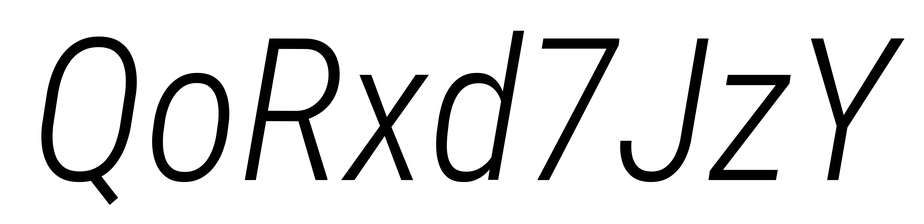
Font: Roboto-Italic_Condensed_Light_Italic